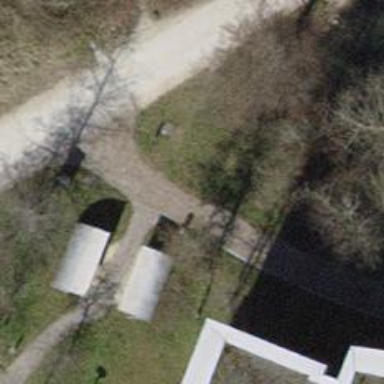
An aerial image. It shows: Unpaved path.